Interaction volume radius: 5 \u00c5
Interaction volume height: 25 \u00c5
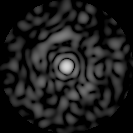
Disorder parameter: 0.8435